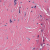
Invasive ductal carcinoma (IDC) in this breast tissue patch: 1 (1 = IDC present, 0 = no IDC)